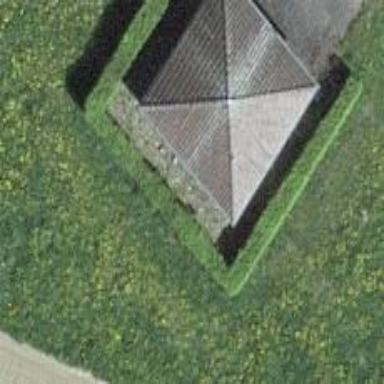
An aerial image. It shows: Building with pyramidal roof shape.